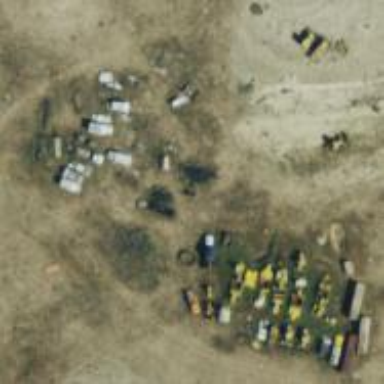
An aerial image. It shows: Scrap yard situated in industrial area.